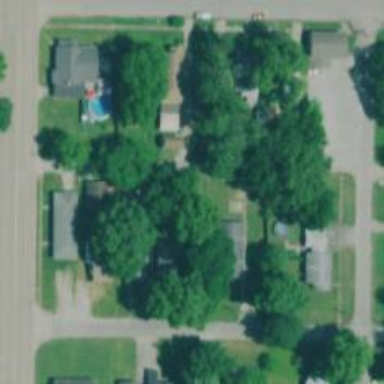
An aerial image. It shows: Alley classified as service road.